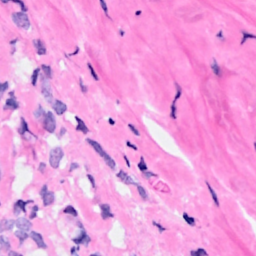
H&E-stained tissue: Breast